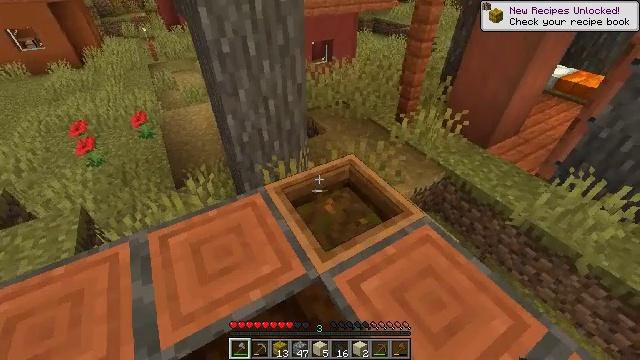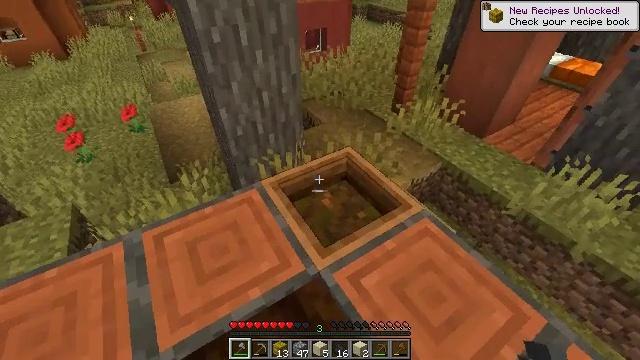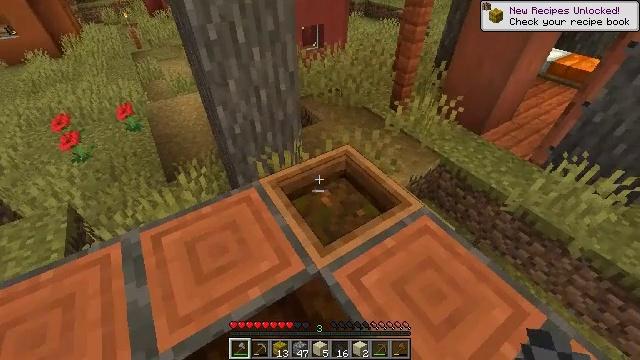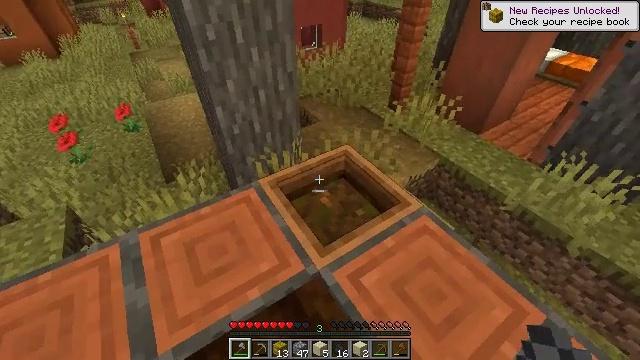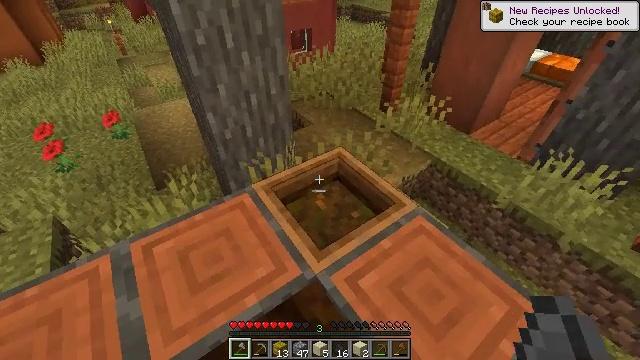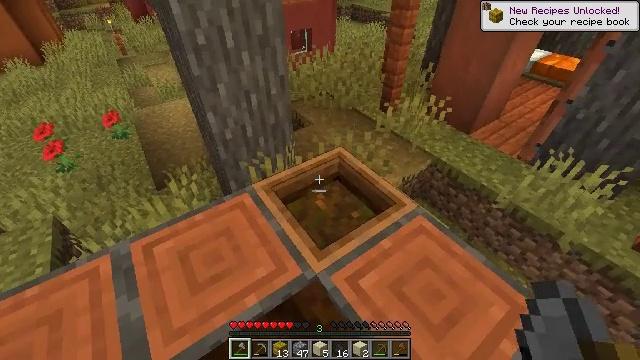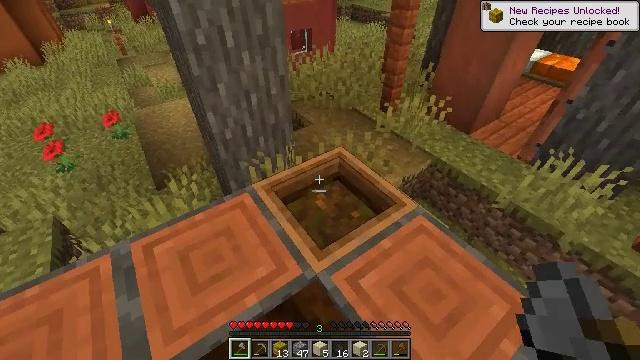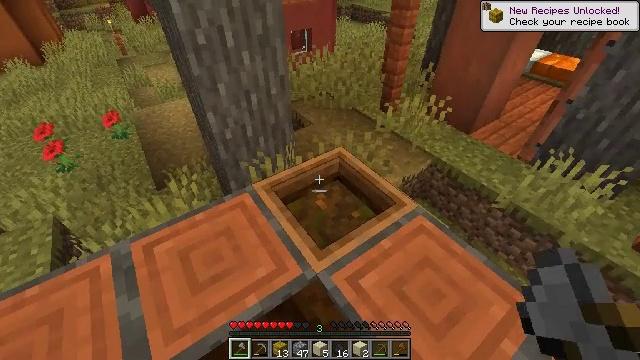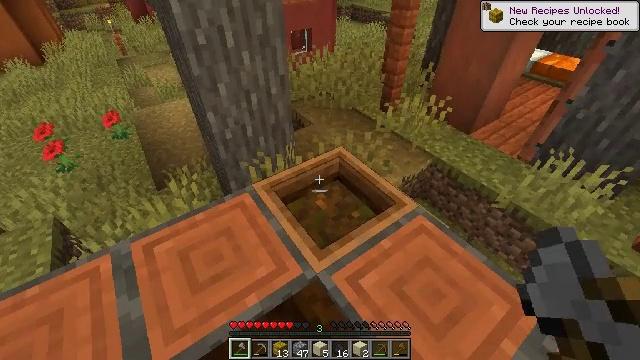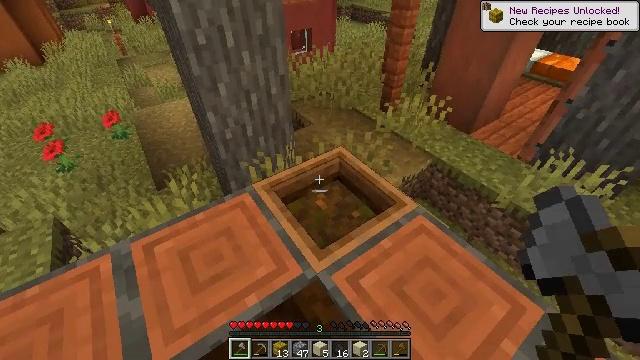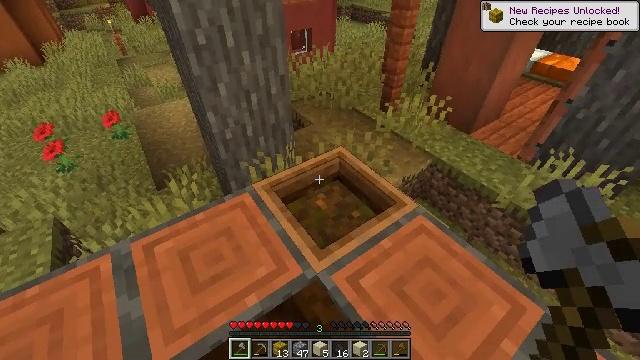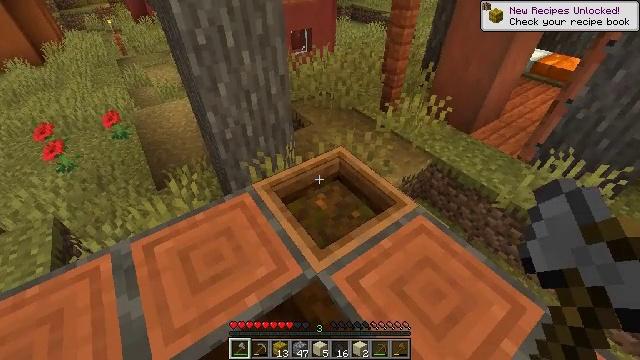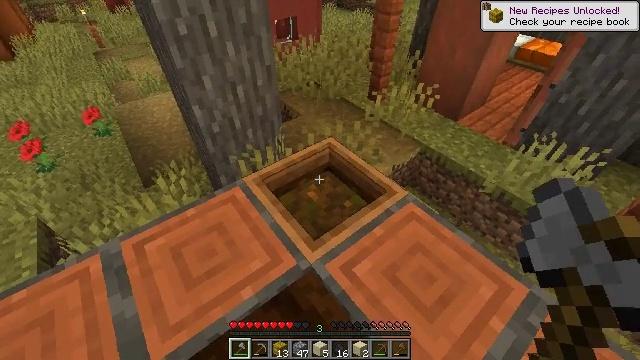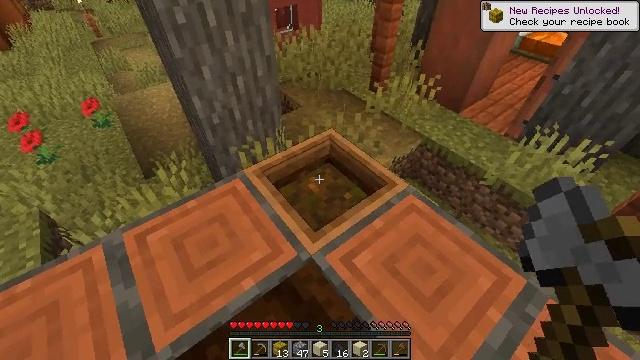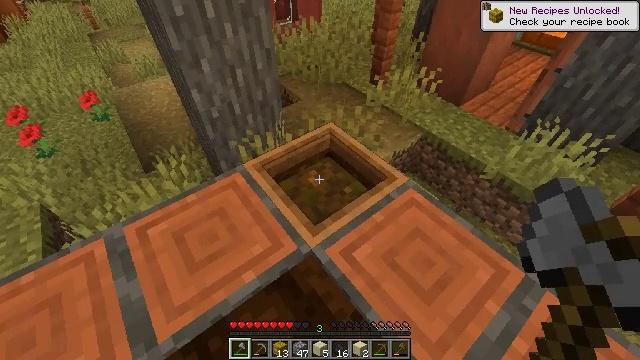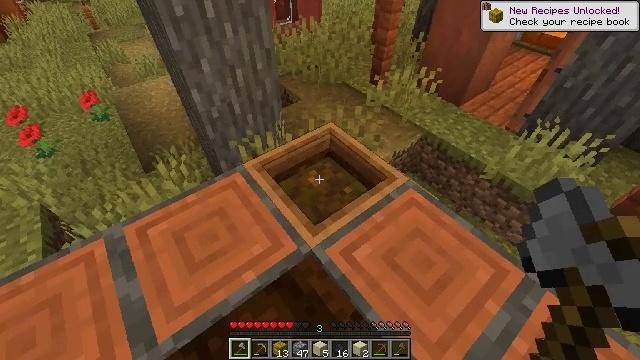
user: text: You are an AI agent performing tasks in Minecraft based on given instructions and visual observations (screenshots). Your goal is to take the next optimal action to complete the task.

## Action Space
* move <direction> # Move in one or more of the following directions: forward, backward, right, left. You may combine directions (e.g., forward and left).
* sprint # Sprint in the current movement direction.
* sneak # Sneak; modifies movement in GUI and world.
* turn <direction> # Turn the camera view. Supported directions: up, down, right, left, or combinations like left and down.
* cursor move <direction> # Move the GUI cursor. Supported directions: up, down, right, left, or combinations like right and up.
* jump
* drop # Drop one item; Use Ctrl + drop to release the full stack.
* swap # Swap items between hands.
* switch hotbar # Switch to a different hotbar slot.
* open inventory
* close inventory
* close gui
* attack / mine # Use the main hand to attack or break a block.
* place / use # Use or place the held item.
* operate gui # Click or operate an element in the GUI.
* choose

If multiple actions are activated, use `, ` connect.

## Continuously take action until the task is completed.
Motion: motion action
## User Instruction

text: Harvest farmland back to plain soil.
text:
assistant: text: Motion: turn right and down, use / place
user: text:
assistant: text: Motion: use / place
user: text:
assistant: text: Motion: use / place
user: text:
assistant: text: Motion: turn right
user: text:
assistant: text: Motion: no_op
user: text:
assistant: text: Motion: no_op
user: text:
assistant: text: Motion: no_op
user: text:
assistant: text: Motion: no_op
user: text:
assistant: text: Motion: no_op
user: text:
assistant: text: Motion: no_op
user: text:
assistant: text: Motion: no_op
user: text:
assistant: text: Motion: turn right and down
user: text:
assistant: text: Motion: turn down
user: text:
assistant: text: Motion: turn down
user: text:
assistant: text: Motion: no_op
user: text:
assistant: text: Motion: use / place
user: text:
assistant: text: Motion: use / place
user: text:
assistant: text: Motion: use / place
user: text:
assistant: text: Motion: no_op
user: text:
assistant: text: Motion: no_op
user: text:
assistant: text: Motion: no_op
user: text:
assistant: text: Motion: no_op
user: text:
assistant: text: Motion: use / place
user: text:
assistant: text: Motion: use / place
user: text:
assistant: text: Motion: use / place
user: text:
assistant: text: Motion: no_op
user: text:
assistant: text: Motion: no_op
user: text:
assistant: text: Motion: move forward
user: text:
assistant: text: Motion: move forward
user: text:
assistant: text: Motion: move forward